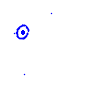
Particle: pion